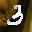
Label: 3